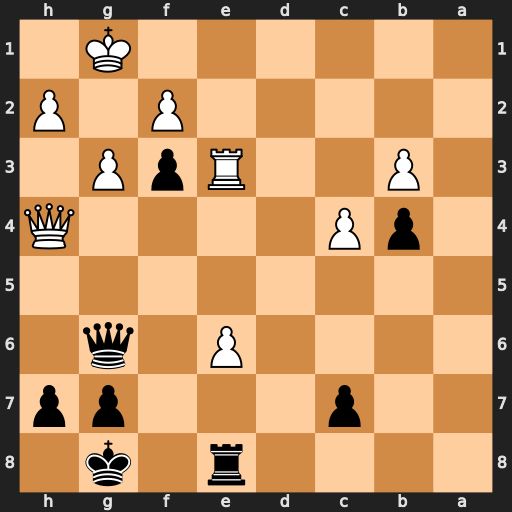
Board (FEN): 4r1k1/2p3pp/4P1q1/8/1pP4Q/1P2RpP1/5P1P/6K1
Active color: b
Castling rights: -
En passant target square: -
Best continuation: Qb1+ Re1 Qxe1#